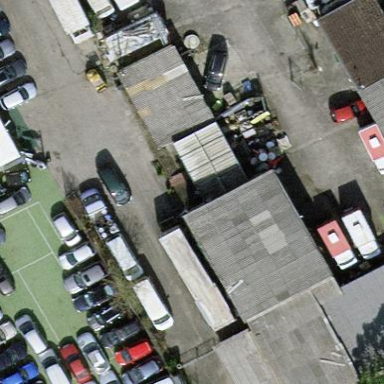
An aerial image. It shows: Hangar.